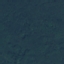
Label: Forest